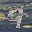
Label: 9